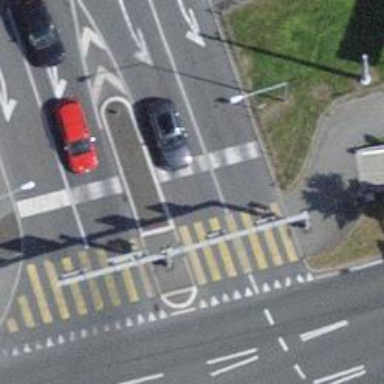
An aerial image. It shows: Kerb barrier.